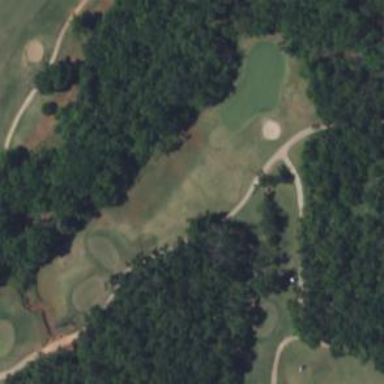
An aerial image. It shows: Service road used as golf cart path.